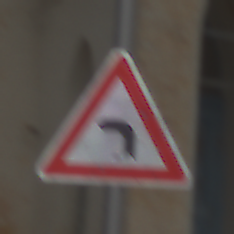
Verkehrszeichen: KurveLinks
Umgebung: Outdoor, Nature
Tageszeit: MorningAfternoon
Wetter: PartlyCloudy
Licht: Natural
Jahreszeit: Autumn
Kontrast: LowContrast